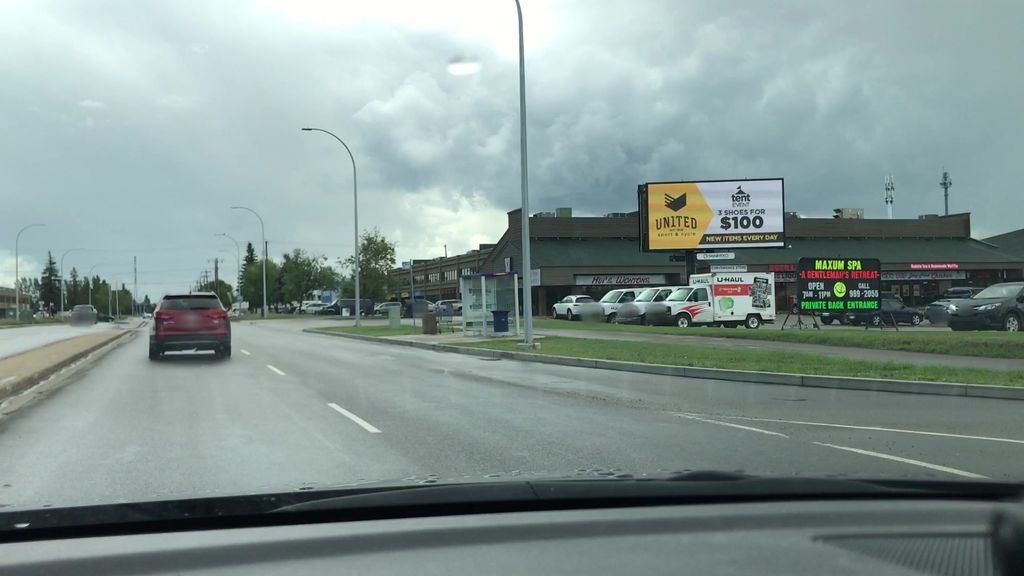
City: edmonton